Question:
Hello,
I've added a CSS gradient to this button but there appears to be a weird line appearing. Is there some way I can fix this?
The CSS:
'''
#view-content .billing-form #submit {
background: #94c723; /* Old browsers */
background: -moz-linear-gradient(top, #94c723 0%, #6cb119 100%); /* FF3.6+ */
background: -webkit-gradient(linear, left top, left bottom, color-stop(0%,#94c723), color-stop(100%,#6cb119)); /* Chrome,Safari4+ */
background: -webkit-linear-gradient(top, #94c723 0%,#6cb119 100%); /* Chrome10+,Safari5.1+ */
background: -o-linear-gradient(top, #94c723 0%,#6cb119 100%); /* Opera 11.10+ */
background: -ms-linear-gradient(top, #94c723 0%,#6cb119 100%); /* IE10+ */
background: linear-gradient(to bottom, #94c723 0%,#6cb119 100%); /* W3C */
filter: progid:DXImageTransform.Microsoft.gradient( startColorstr='#94c723', endColorstr='#6cb119',GradientType=0 ); /* IE6-9 */
border: none;
border-top: 1px solid #a1d61a;
-moz-border-radius: 3px;
-webkit-border-radius: 3px;
border-radius: 3px;
color: #FFFFFF;
font-size: 18px;
line-height: 40px;
padding: 0 70px;
font-weight: bold;
font-family: Arial, sans-serif;
}
'''
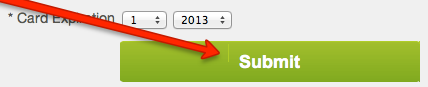
Answer: Just a thought, but why not make the gradiant overlay on <URL> and just set it as the background-image. Then you no longer have this problem and you save about ten lines of code..